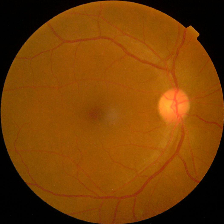
Diabetic retinopathy grade: No DR